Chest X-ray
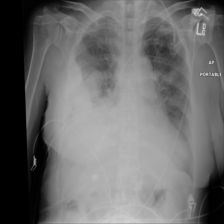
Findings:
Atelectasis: negative
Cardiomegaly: negative
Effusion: negative
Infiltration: negative
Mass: positive
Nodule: negative
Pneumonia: negative
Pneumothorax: negative
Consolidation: negative
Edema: negative
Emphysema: negative
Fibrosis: negative
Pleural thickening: negative
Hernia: negative